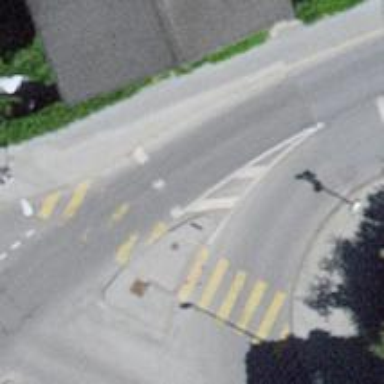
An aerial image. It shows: Road with traffic signals.